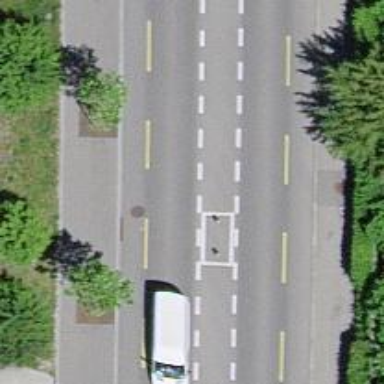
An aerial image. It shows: Tertiary road with designated cycle lane.